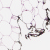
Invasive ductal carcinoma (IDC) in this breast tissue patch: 0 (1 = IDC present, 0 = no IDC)